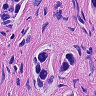
Metastatic tissue present: yes